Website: walmart
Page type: address-validator
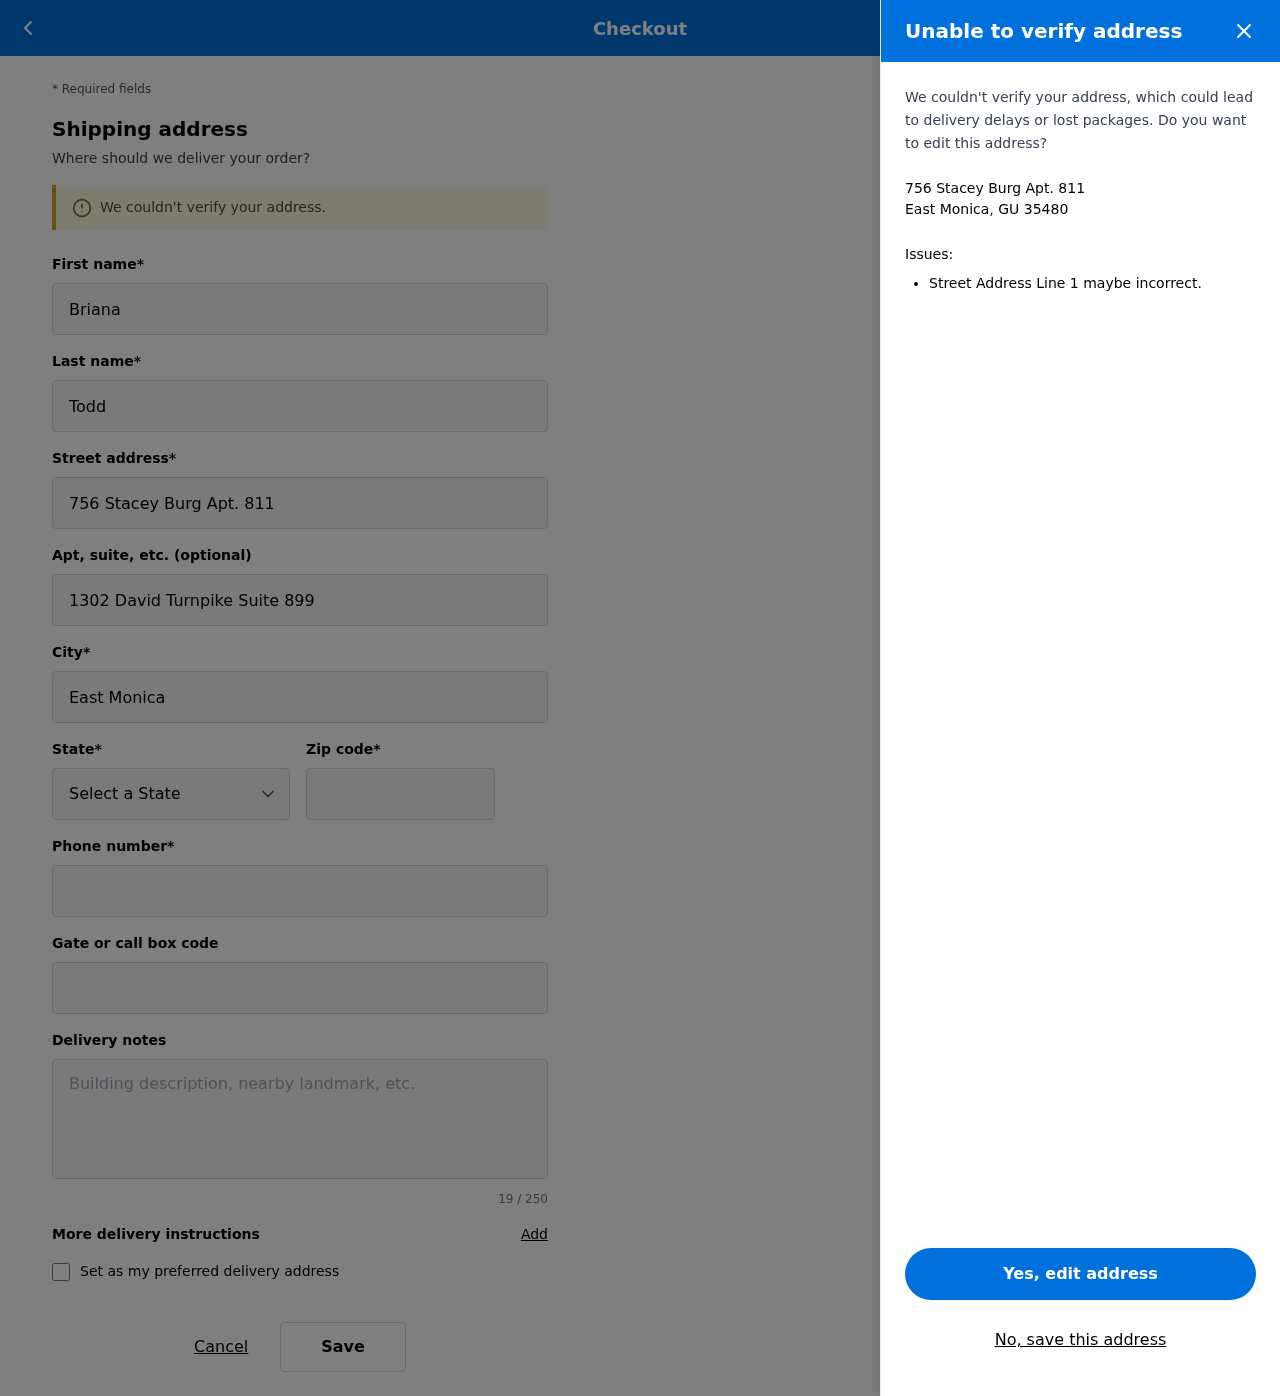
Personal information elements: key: PII_CITY_STATE_ZIP
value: East Monica, GU 35480
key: PII_DELIVERY_INSTRUCTIONS
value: Leave at back porch
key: PII_STATE_ABBR
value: GU
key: PII_STREET
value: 756 Stacey Burg Apt. 811
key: PII_FIRSTNAME
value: Briana
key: PII_LASTNAME
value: Todd
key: PII_STREET2
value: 1302 David Turnpike Suite 899
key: PII_CITY
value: East Monica
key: PII_POSTCODE
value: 35480
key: PII_PHONE
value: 3366231243
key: PII_SECURITY_CODE
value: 9085